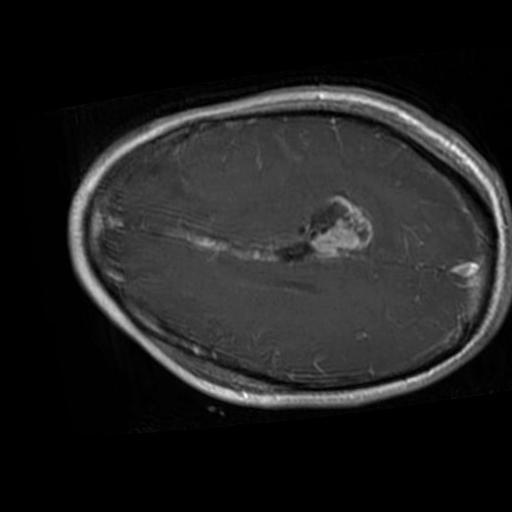
Label: brain_glioma